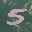
Label: 5